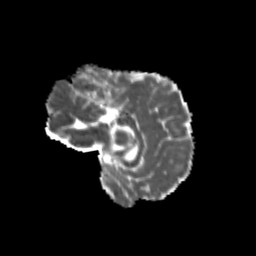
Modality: MD
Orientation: sagittal
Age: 11
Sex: female
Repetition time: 9.512 s
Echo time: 0.089 s